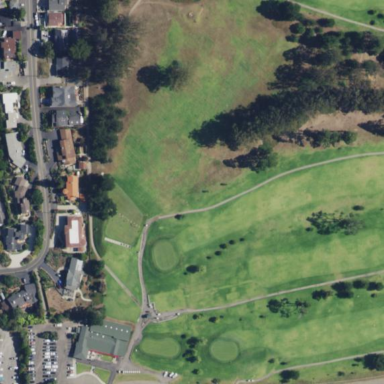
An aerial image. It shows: Driving range for golf on grass surface.